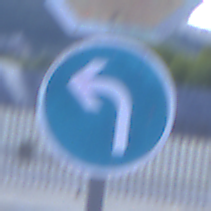
Verkehrszeichen: VorgeschriebeneFahrtrichtungLinks
Zusatzzeichen oben: Stop
Umgebung: Outdoor, Suburban
Tageszeit: SunriseSunset
Wetter: PartlyCloudy
Licht: Natural
Jahreszeit: NotSpecified
Kontrast: LowContrast